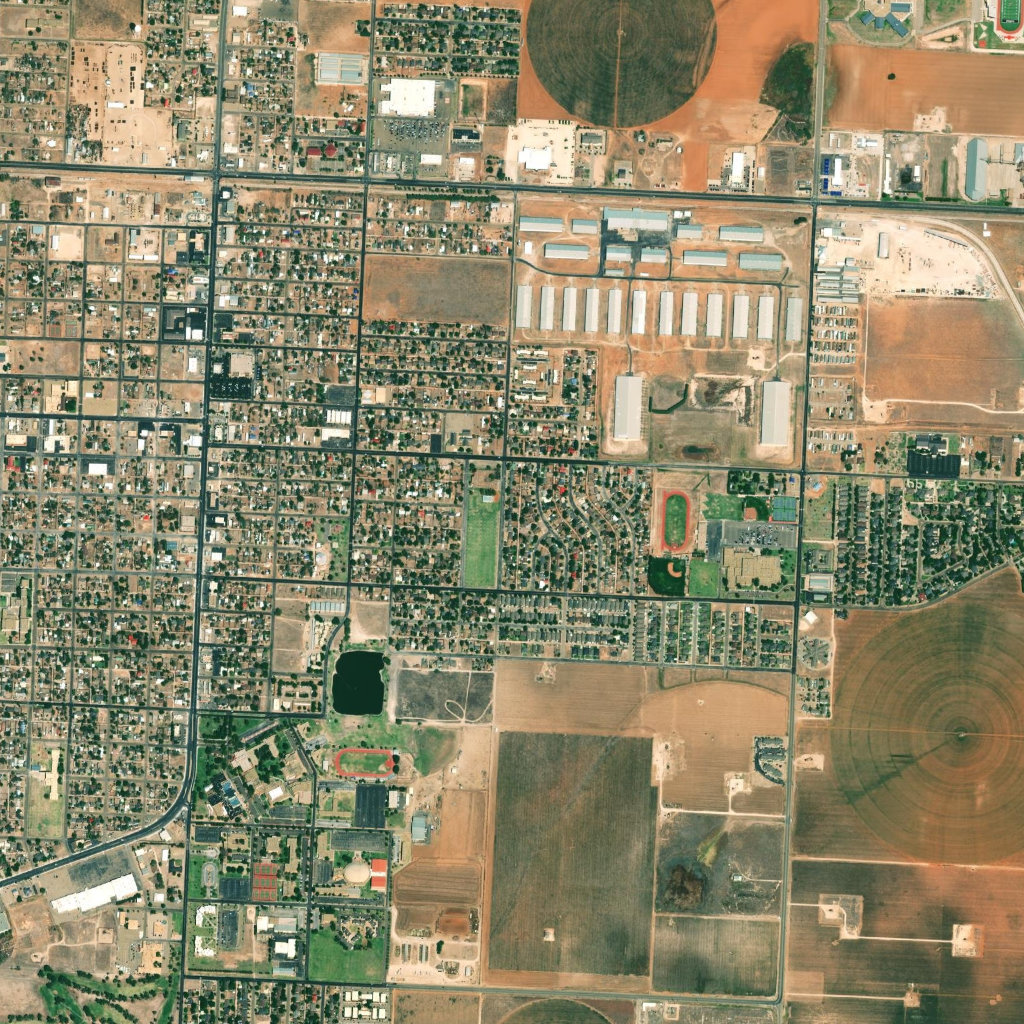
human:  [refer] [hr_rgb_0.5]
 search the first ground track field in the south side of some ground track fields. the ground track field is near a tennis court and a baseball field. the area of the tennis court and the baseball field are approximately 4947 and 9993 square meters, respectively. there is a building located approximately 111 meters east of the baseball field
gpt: <box>[[64, 48, 67, 53, 0]]</box>